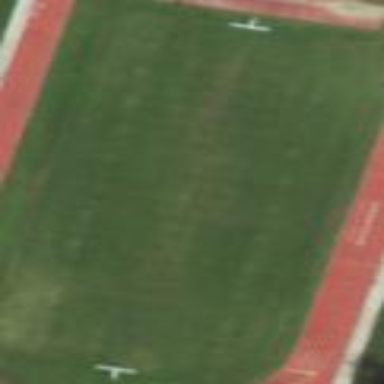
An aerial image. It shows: Pitch for American football.